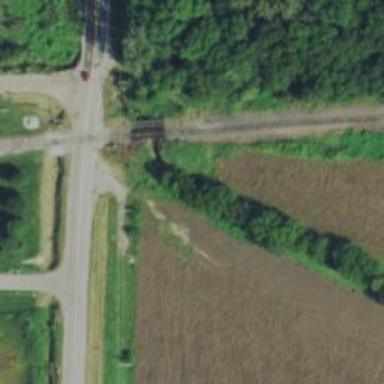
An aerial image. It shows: Bridge over railway track with excepted class.